Question: I am using VS 2010 SP1 with the productivity power tools. While I like some if it's features I don't like the red dot indicator for unsaved documents. How to remove this red dot in productivity tools and replace it with the default star?

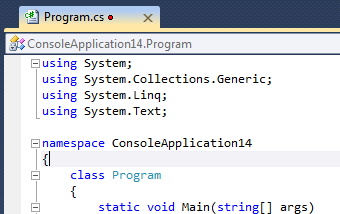
Answer: Tools, Options, Productivity Power Tools, Custom Document Well, Advanced, Dirty Indicator